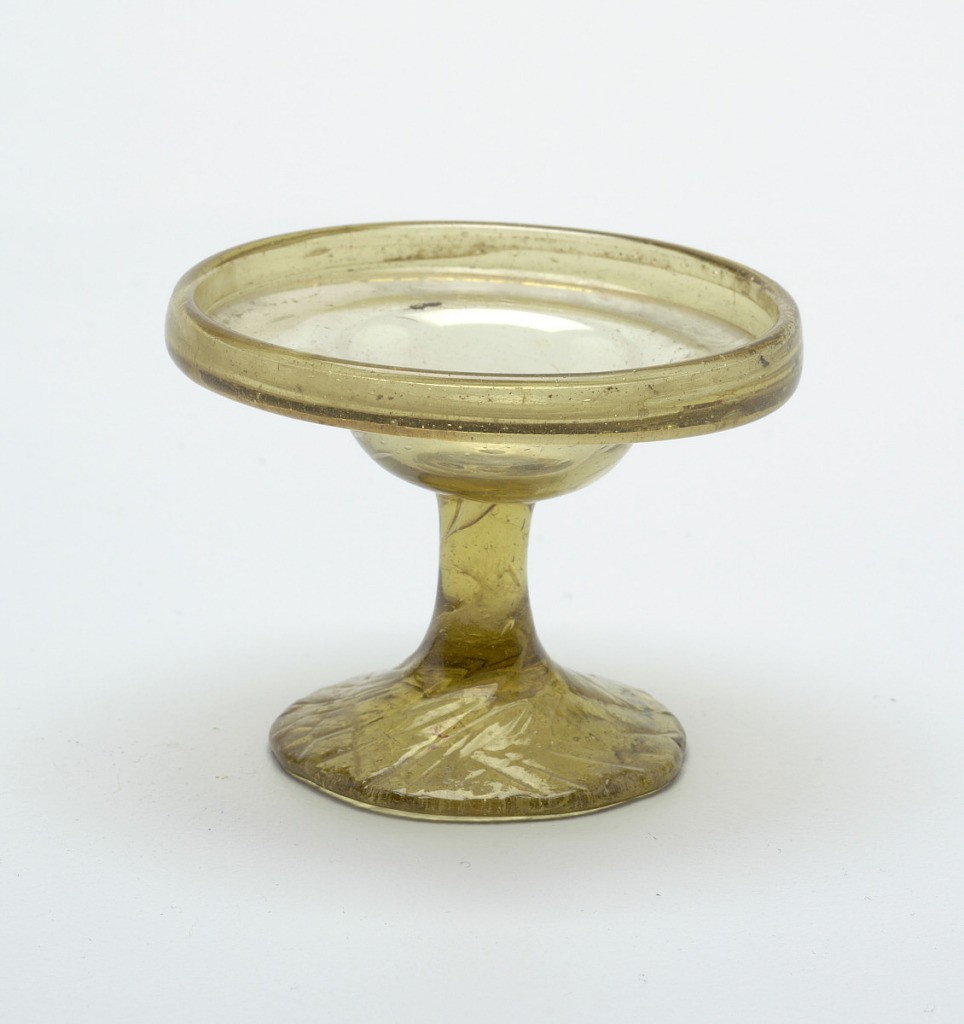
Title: Cup
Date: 4th century
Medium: Olive yellow-green glass
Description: Inverted bell shape, shallow, with upright lip.  On high stem and iregularly circular foot incised with straight, branching lines.